Question: I setup TIKI13.0 on ubuntu12.04, it works for me, however what make me crazy is that my custom menu seem no any CSS applied.
My menu has been assigned to a custom module 'Document',
> {menu id=43 type=horiz}
and my module is positioned at pagetop, just as below image

you can see, my menu 'User Manual' has no any CSS applied, no background color. In my understanding, TIKI will make it ready for use out of box, however the menu in my environment make it hard to use, I have googled and tried many configurations in TIKI, however just can't figure it out.
pls help.
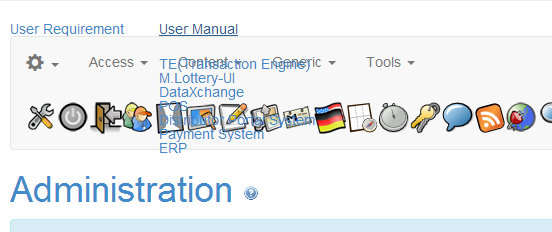
Answer: This is because Tiki 13 changed to Bootstrap and Suckerfish CSS menus are no longer the default and there is no CSS for them anymore.
If you just want nice looking (Bootstrap styled) menu just go to Admin > Modules and assign the (instead of your custom menu module) with the following parameters:
- - -
After you save the module you should see in the parameters:
'''
id=43
type=horiz
nobox=y
'''
If you want to use the Suckerfish menus (you still need to give them the CSS styling from Tiki 12):
- - -